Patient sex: M
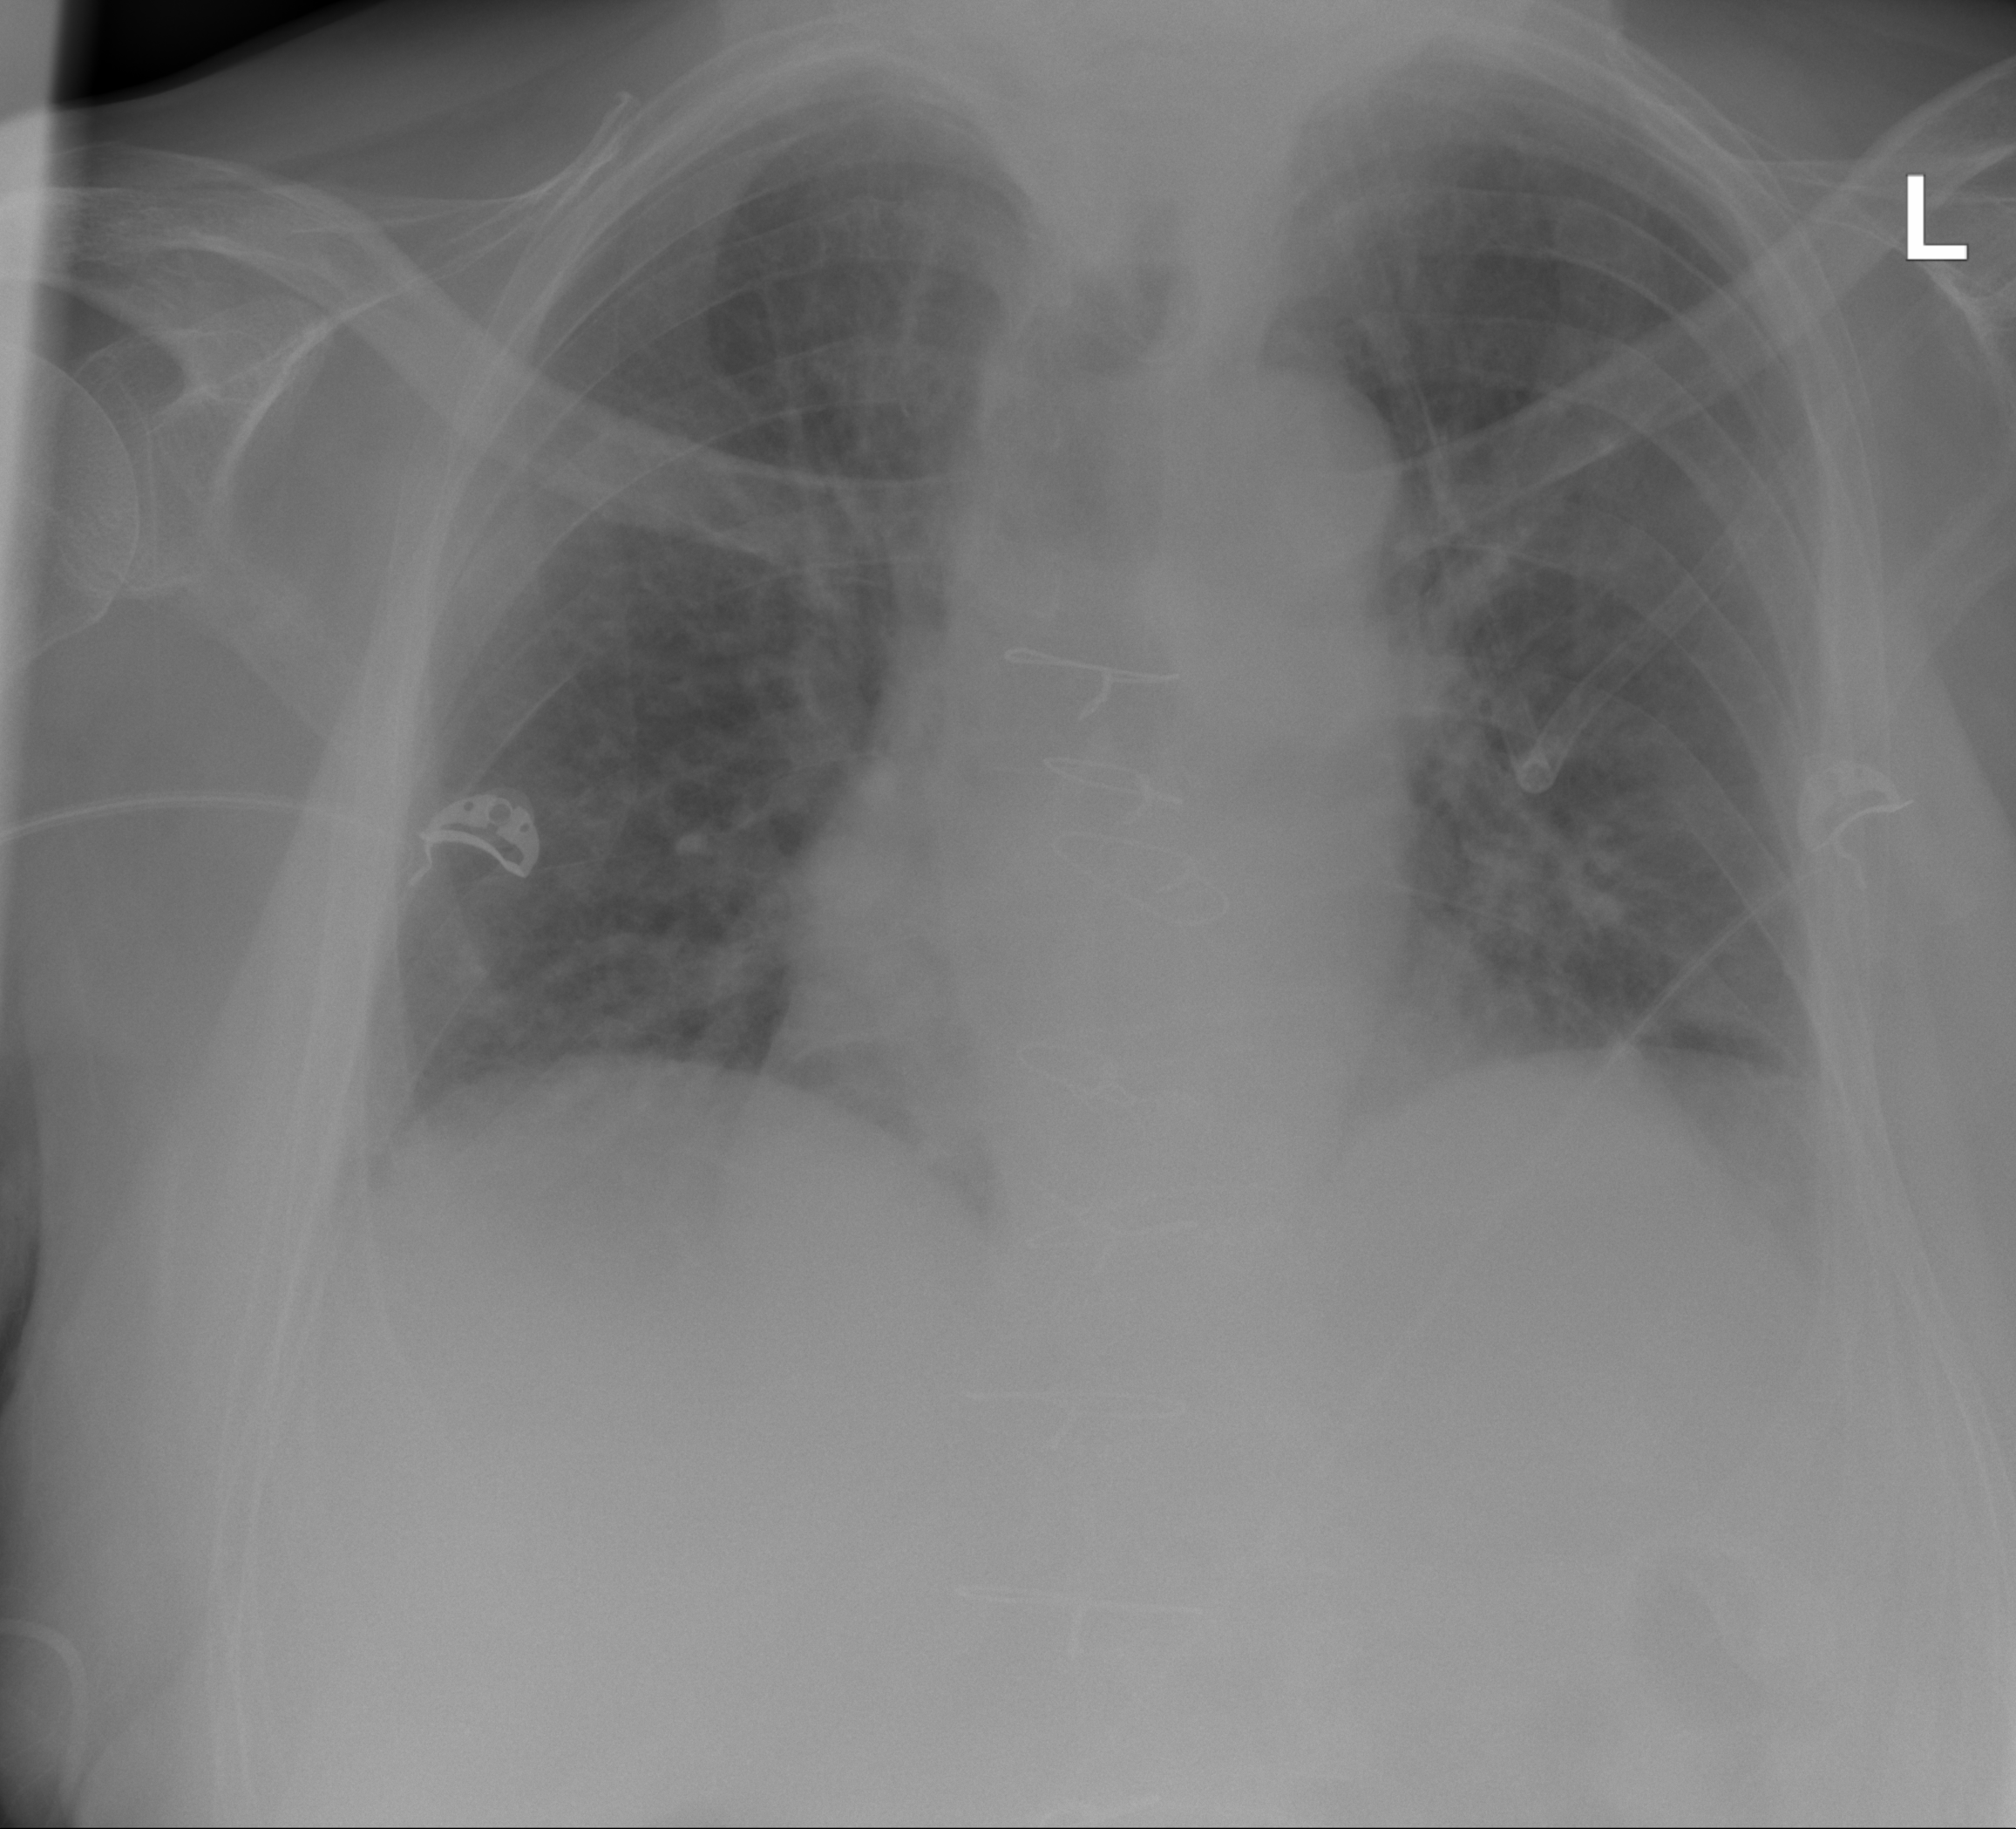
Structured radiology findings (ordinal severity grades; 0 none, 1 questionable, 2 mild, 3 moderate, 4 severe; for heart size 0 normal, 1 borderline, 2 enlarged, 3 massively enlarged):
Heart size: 2
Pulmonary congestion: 2
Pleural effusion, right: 0
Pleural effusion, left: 0
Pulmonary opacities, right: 0
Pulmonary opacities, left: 0
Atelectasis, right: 0
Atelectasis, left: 0